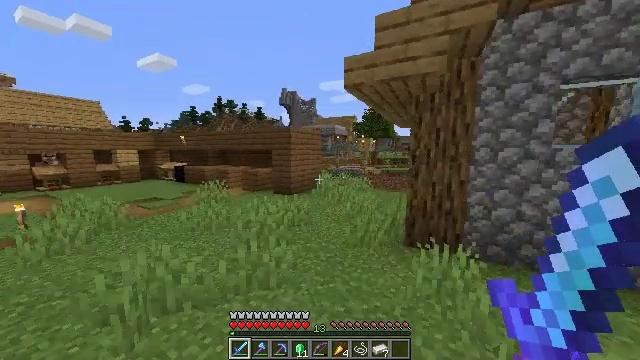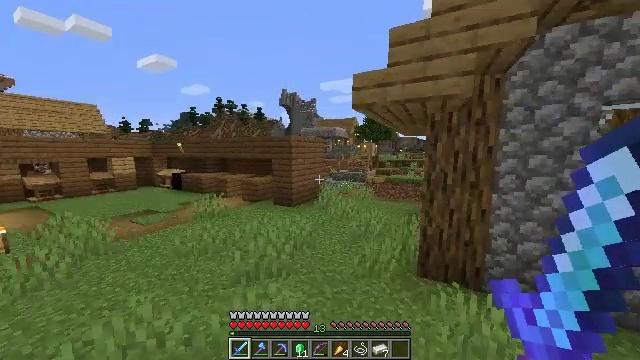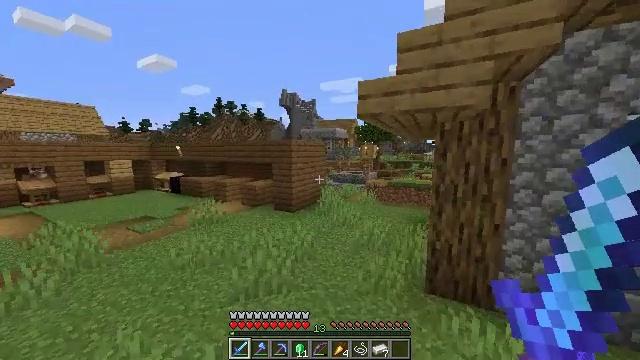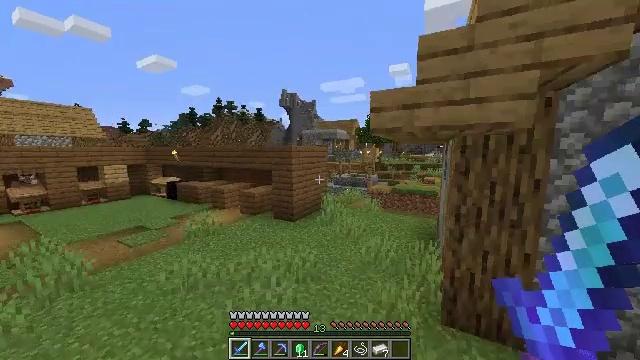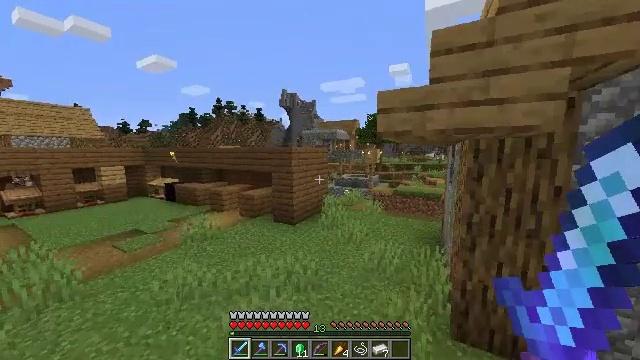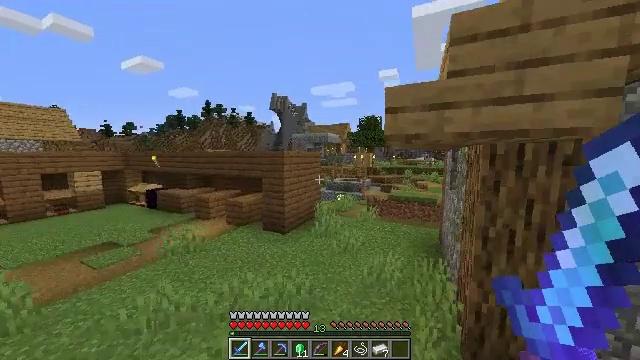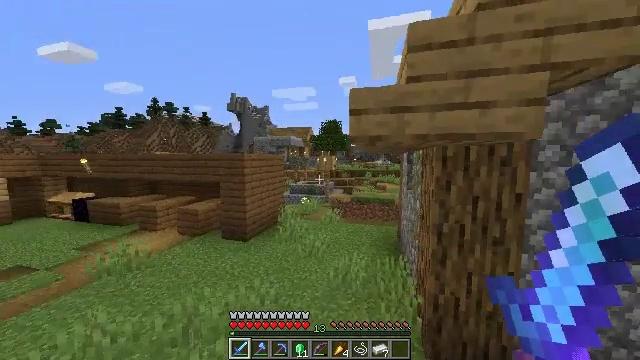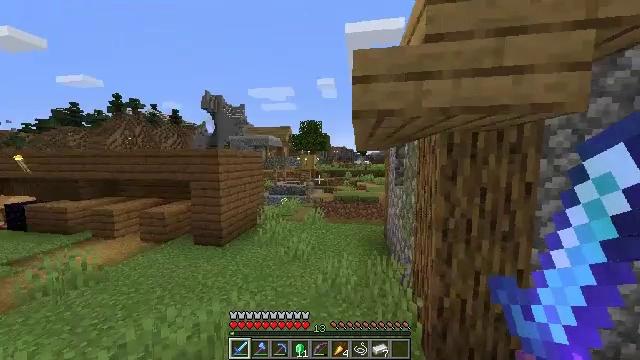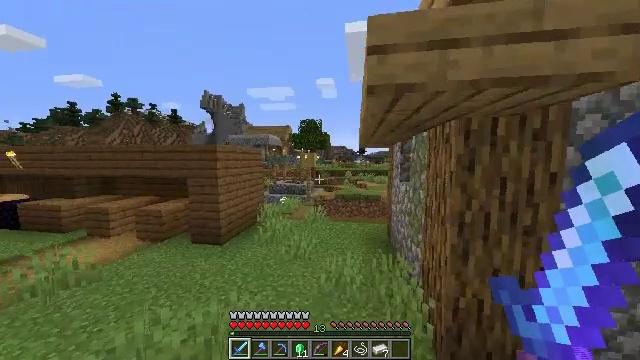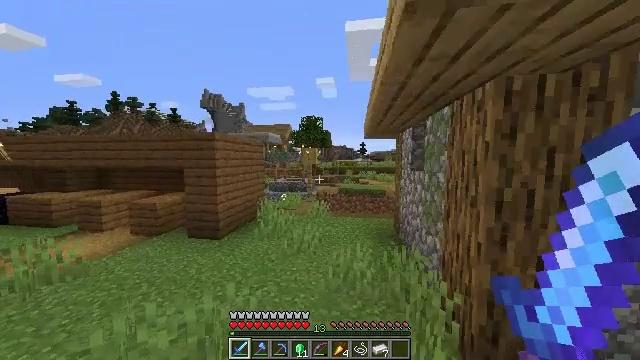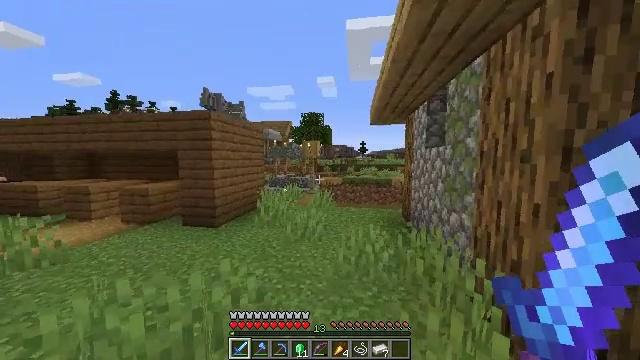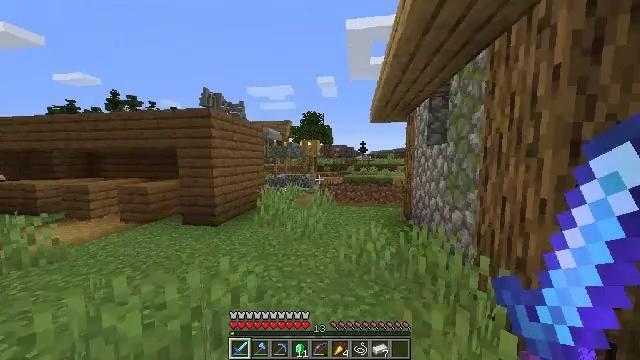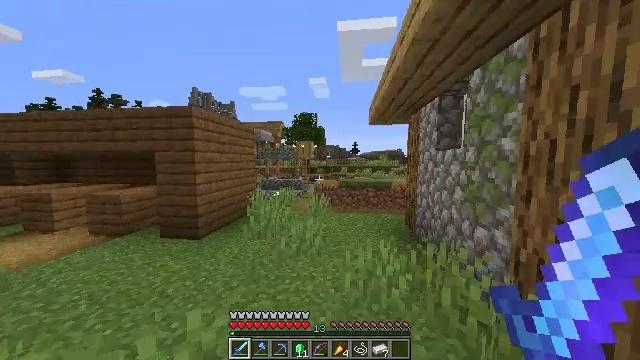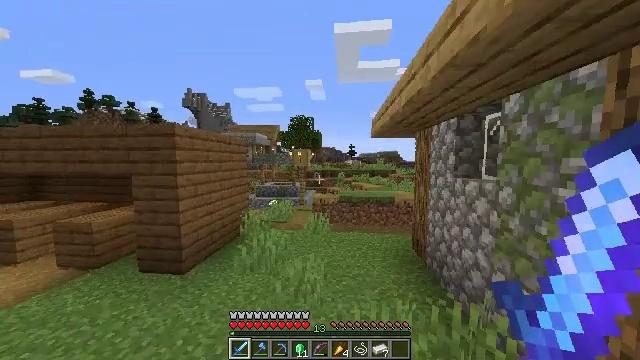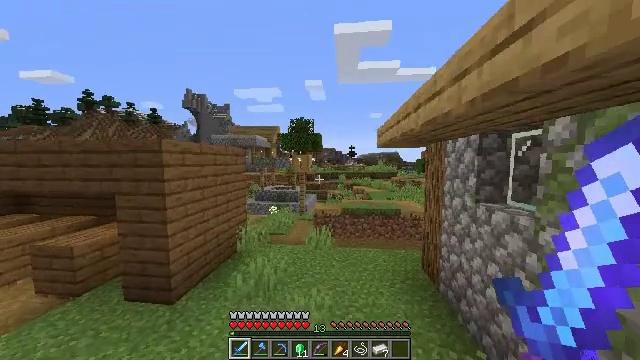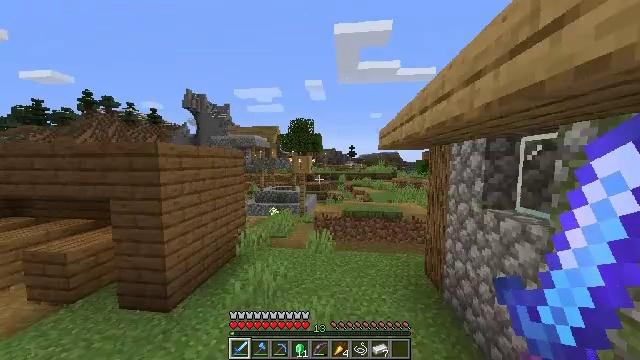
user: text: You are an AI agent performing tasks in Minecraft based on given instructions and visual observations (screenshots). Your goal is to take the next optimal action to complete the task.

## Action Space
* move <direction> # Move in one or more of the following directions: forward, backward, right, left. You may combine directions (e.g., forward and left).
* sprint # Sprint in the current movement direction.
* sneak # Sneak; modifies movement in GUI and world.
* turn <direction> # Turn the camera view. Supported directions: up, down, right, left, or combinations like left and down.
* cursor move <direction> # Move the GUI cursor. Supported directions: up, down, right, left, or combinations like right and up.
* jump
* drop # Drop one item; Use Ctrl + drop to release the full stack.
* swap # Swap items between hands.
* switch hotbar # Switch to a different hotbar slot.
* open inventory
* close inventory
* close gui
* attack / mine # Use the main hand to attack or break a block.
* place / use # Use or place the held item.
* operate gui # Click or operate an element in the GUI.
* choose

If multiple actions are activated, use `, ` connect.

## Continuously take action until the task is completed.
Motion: motion action
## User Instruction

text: Gather hay blocks from the farm.
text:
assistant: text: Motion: move forward, sprint, jump
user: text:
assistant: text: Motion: move forward, sprint, jump
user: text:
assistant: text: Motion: move forward, sprint, jump
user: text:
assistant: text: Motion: move forward, sprint, jump
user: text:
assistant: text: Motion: move forward, sprint, turn right, jump
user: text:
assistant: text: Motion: move forward, sprint, turn right, jump
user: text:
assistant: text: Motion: move forward, sprint, turn right, jump
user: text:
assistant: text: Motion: move forward, sprint, jump
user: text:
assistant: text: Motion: move forward, sprint, jump
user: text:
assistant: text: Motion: move forward, sprint, jump
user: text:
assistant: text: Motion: move forward, sprint, jump
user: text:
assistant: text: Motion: move forward, sprint, turn right, jump
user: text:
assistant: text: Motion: move forward, sprint, turn right, jump
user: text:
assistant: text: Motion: move forward, sprint, jump
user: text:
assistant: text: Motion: move forward, sprint, jump
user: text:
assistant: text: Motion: move forward, sprint, jump
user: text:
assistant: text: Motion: move forward, sprint, jump
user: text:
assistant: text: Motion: move forward, sprint, jump
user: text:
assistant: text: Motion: move forward, sprint, jump
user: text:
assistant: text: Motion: move forward, sprint, jump
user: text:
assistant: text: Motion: move forward, sprint, jump
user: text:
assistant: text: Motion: move forward, sprint, jump
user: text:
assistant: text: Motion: move forward, sprint, turn left and down, jump
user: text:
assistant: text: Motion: move forward, sprint, turn left and down, jump
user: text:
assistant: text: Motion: move forward, sprint, turn left, jump
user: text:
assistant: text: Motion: move forward, sprint, turn left and down, jump
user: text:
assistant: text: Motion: move forward, sprint, turn left, jump
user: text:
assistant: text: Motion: move forward, sprint, jump
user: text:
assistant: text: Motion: move forward, sprint, jump
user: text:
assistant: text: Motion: move forward, sprint, jump